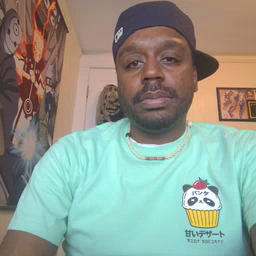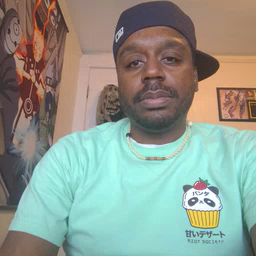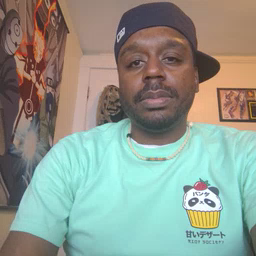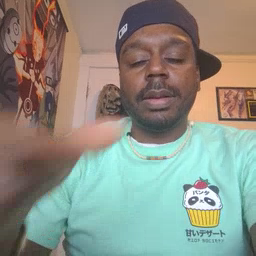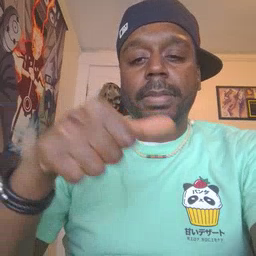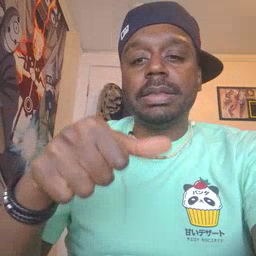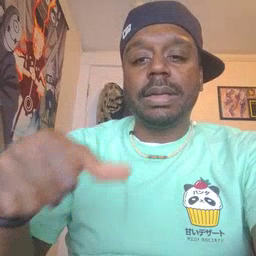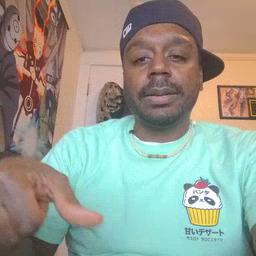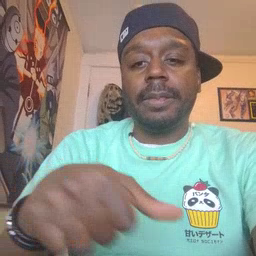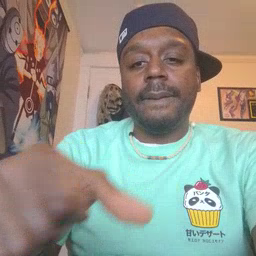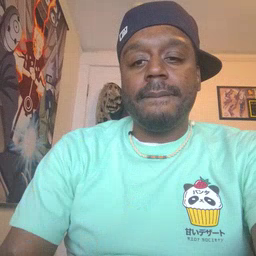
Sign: puzzle